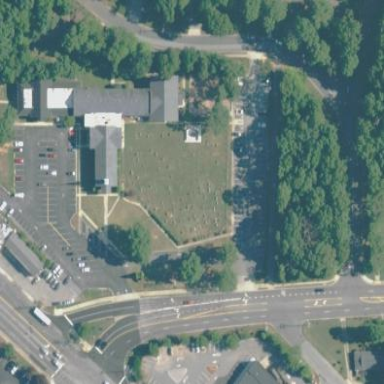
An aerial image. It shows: Graveyard.